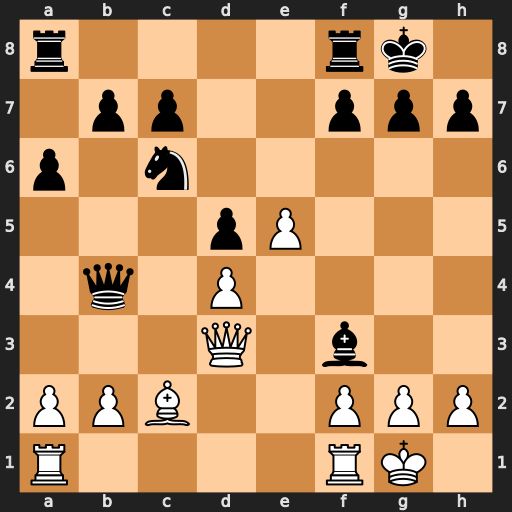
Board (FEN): r4rk1/1pp2ppp/p1n5/3pP3/1q1P4/3Q1b2/PPB2PPP/R4RK1
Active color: w
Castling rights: -
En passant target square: -
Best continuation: Qxh7#